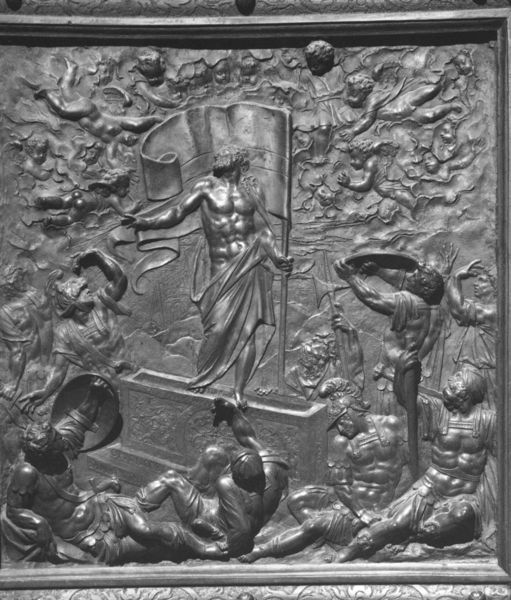
Titel: Sakristeitür
Künstler: Jacopo Sansovino
Standort: Venedig, S. Marco (EU - I - Venetien)
Schlagwörter: himmel, mann, nackt, schatten, menschen, männer, wolke, bart, rahmen, boot, engel, putte, putto, relief, liegen, fahne, flagge, krieg, soldaten, detail, türflügel, bronze, podest, hoch, barfuss, schild, panzer, nakt, schilder, soldat, helm, anführer, sieg, helme, sarg, christus, grab, jesus, axt, krieger, speere, jünger, putten, putti, auferstehung, flage, apostel, schützen, hinauf, wass, abschirmen, fahene, podeast